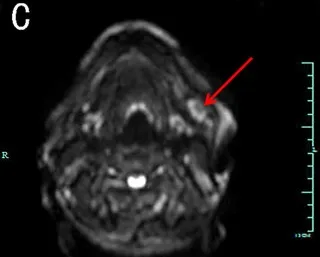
Magnetic resonance imaging (MRI) of a lesion beside the left submandibular gland. Fat-suppressed T2-weighted images, as well as on axial diffusion-weighted images.
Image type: radiology (mri)